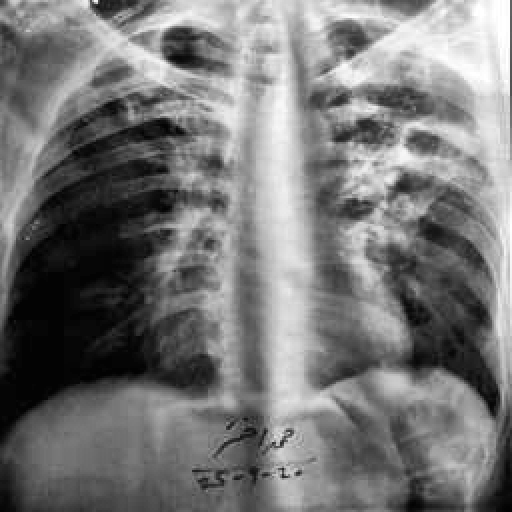
Finding: TUBERCULOSIS